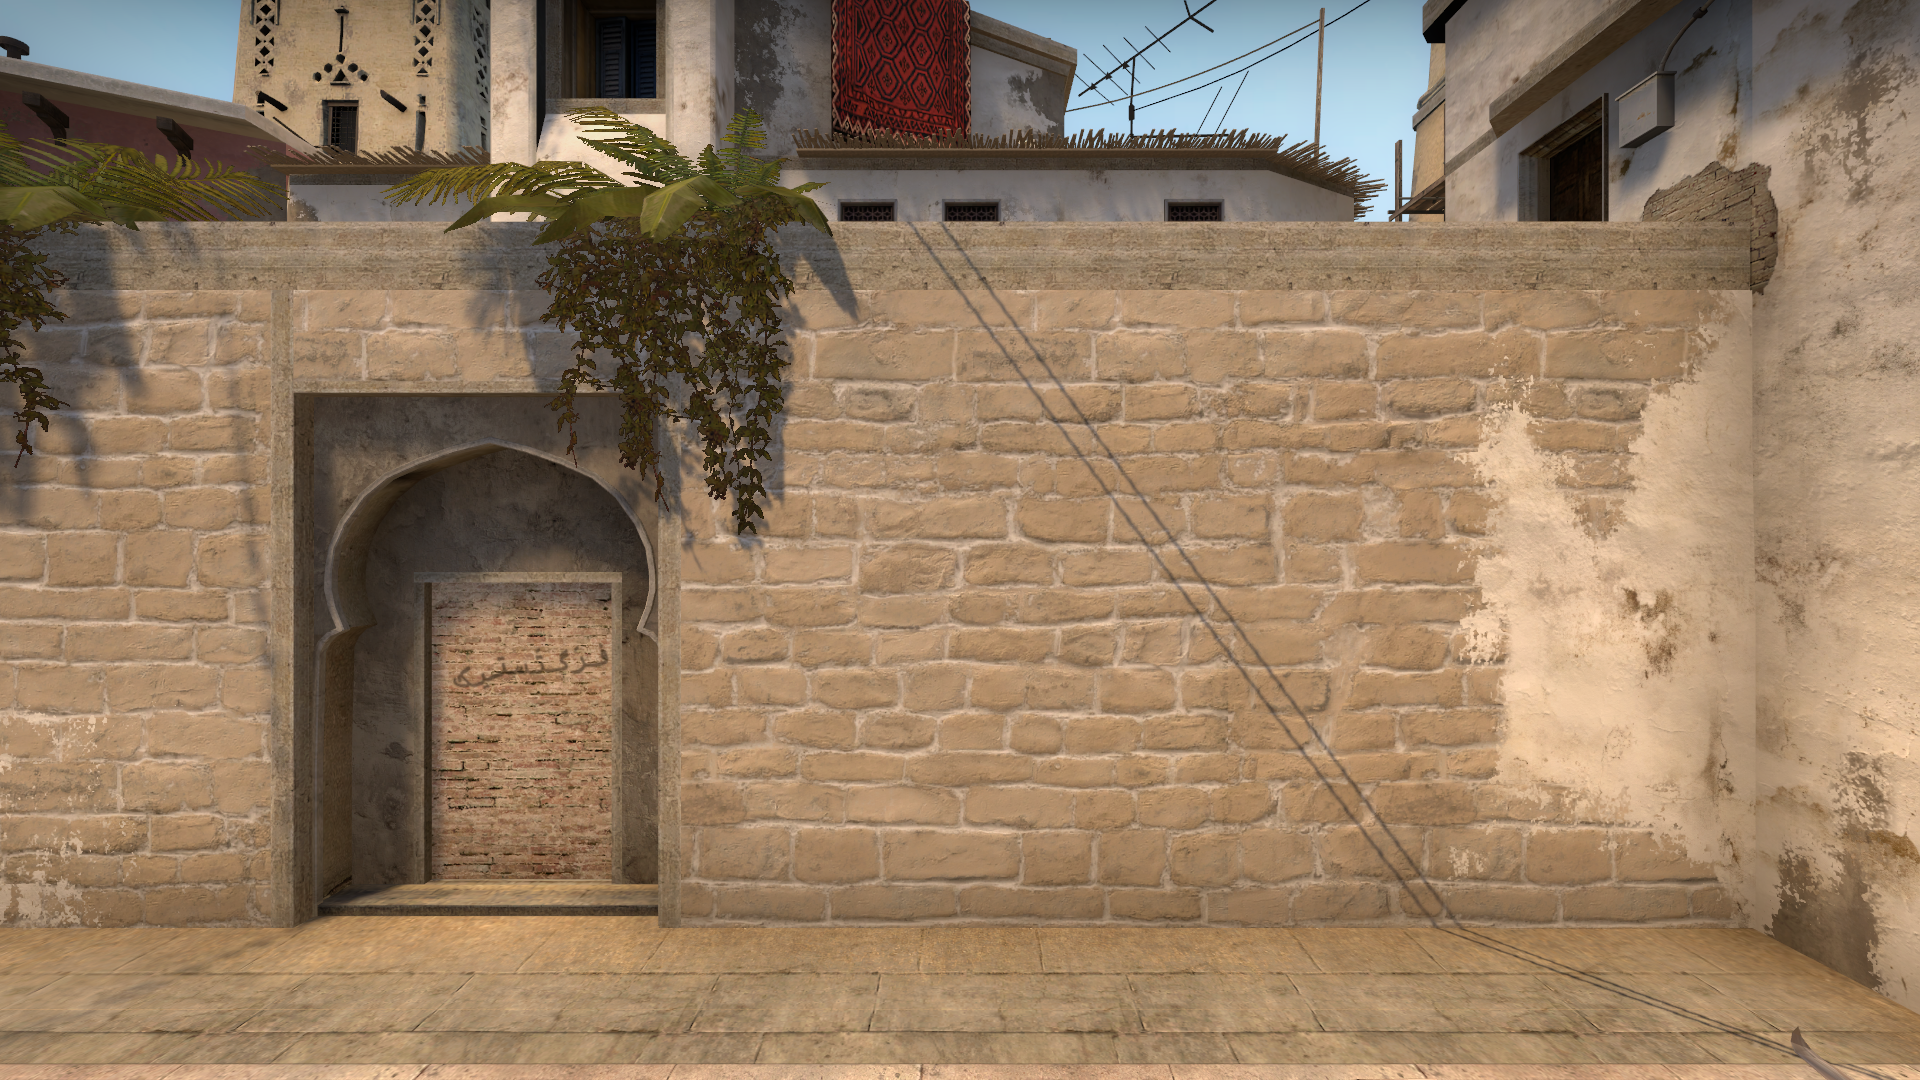
Map: de_mirage